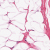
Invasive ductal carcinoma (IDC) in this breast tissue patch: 0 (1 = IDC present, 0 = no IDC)